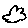
Label: cloud